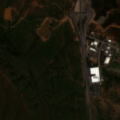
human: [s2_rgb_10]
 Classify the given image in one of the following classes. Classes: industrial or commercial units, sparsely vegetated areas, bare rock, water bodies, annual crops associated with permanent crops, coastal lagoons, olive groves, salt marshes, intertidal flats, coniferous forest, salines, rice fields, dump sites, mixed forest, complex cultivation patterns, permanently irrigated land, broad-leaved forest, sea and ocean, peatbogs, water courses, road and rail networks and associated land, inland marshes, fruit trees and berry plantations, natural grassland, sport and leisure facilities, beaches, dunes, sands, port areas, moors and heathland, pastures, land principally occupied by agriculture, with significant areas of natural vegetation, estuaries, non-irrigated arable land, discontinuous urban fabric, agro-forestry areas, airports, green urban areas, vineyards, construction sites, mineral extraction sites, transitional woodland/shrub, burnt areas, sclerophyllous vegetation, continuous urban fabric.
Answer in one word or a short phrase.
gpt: industrial or commercial units, non-irrigated arable land, pastures, agro-forestry areas